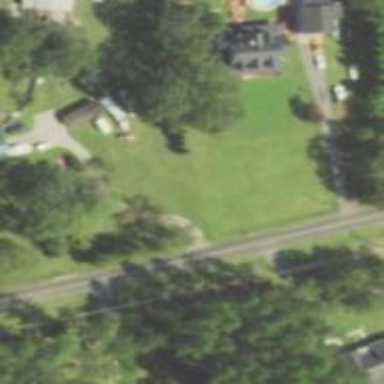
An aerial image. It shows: Driveway leading to service road.